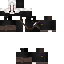
A male human skin with dark skin, wearing brown long hair dressed in a blue hoodie and brown pants, featuring a closed mouth.